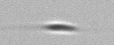
Label: Cylindrotheca_morphotype1